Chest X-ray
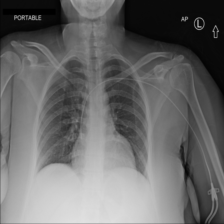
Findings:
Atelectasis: negative
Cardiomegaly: negative
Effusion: negative
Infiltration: negative
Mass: negative
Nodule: negative
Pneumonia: negative
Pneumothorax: negative
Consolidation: negative
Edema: negative
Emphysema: negative
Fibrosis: negative
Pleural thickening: negative
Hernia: negative